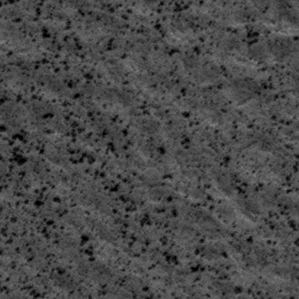
Label: frost